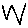
Label: zigzag